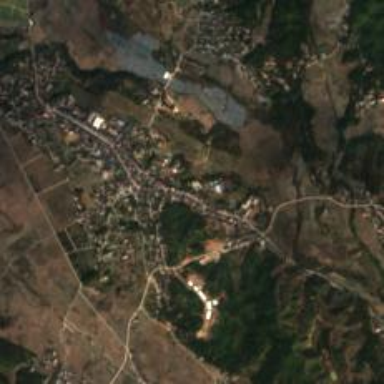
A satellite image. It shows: Village.